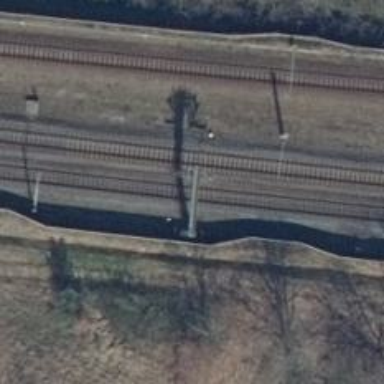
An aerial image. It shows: Railway signal.